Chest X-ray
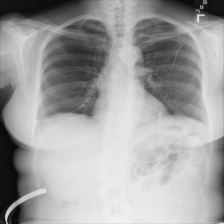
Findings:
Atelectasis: positive
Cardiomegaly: negative
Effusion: negative
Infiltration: negative
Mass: negative
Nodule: negative
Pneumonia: negative
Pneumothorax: negative
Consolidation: negative
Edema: negative
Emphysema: negative
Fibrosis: negative
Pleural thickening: negative
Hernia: negative